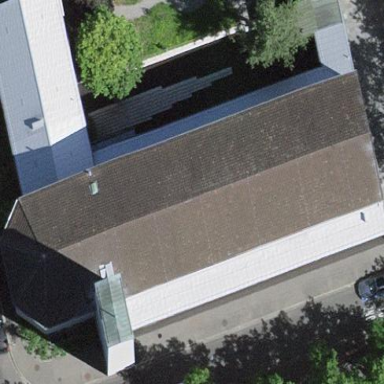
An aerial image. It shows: Church building that also serves as community centre.